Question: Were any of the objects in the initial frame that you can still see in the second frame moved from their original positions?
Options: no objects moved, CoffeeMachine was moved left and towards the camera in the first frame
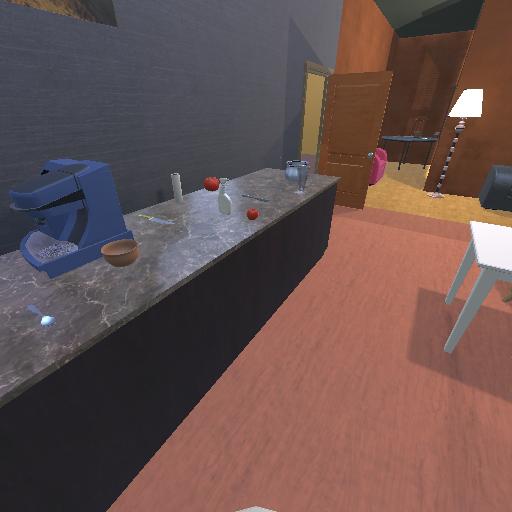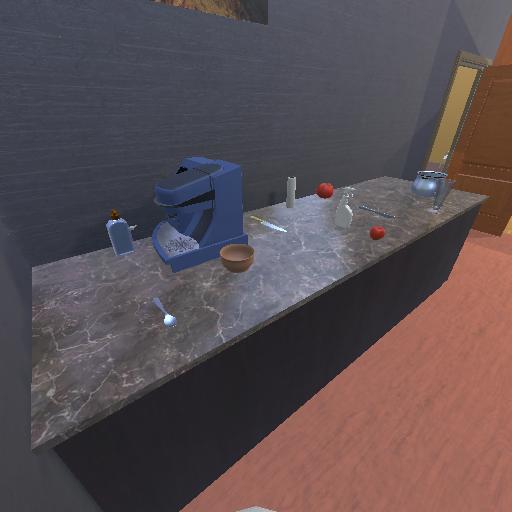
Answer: no objects moved